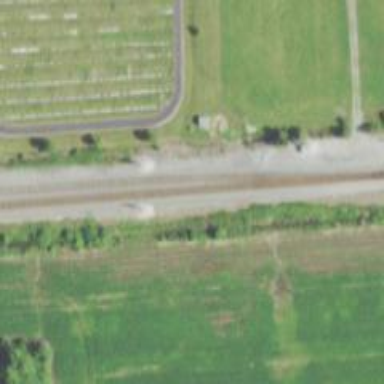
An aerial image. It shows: Railway siding for service.